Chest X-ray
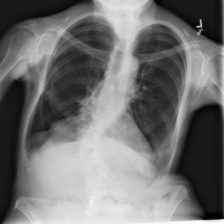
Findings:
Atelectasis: negative
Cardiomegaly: negative
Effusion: negative
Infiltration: negative
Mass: negative
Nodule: negative
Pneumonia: negative
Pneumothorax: negative
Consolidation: negative
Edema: negative
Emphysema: negative
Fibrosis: negative
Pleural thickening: negative
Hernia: negative